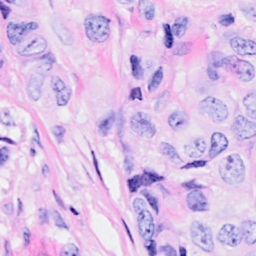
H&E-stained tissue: Breast